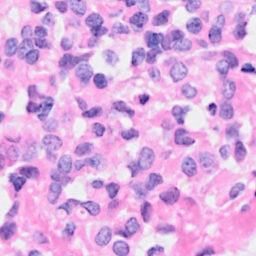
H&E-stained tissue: Breast